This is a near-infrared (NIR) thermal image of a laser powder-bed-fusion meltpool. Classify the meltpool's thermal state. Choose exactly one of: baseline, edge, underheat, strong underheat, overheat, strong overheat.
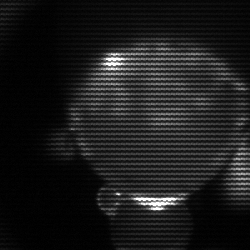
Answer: edge